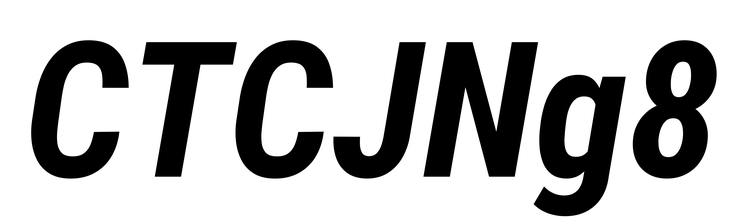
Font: Roboto-Italic_Condensed_Bold_Italic